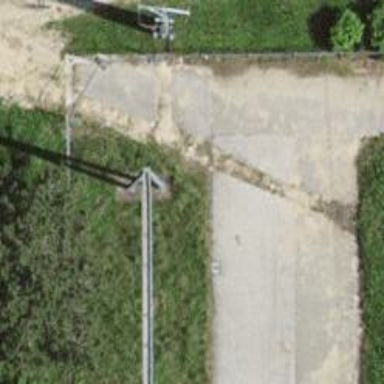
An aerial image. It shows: Minor power line with 3 cables.